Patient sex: F
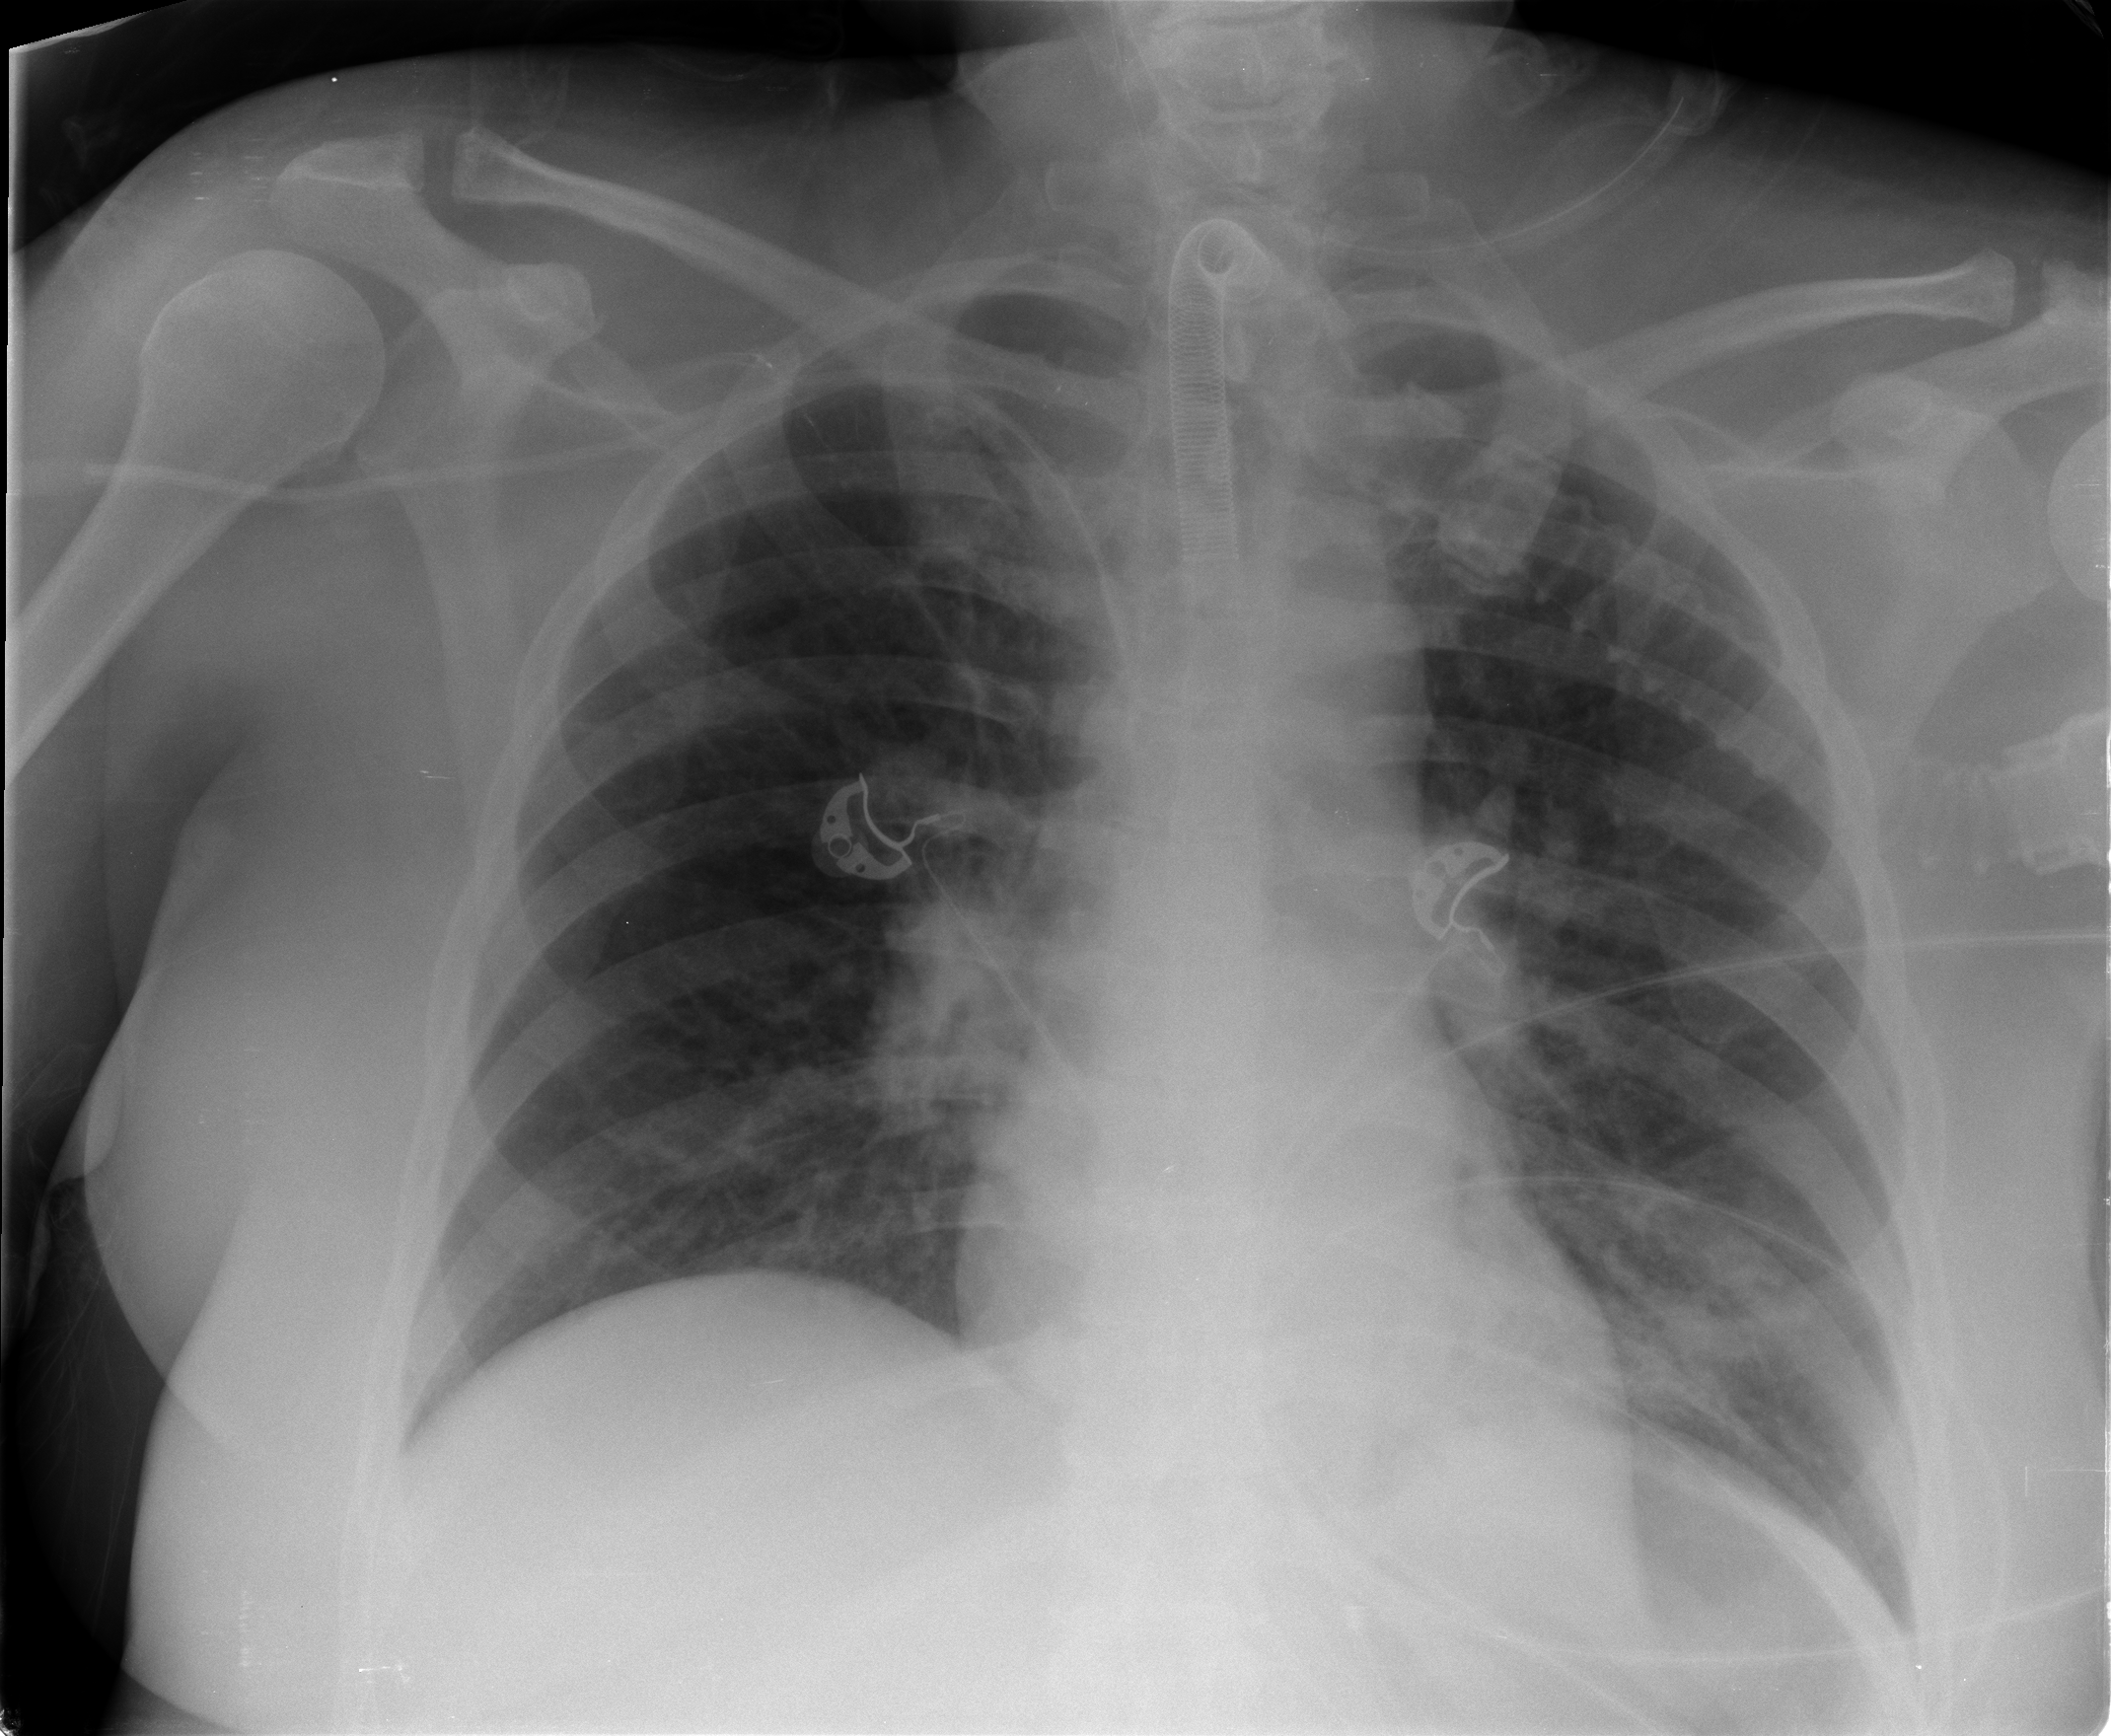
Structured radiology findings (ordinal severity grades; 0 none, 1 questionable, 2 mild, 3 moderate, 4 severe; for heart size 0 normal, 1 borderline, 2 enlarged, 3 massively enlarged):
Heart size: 0
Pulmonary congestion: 0
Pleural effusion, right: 0
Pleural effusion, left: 0
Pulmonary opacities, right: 0
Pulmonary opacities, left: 0
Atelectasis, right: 2
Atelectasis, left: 0